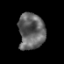
Tissue: prostate
Cell type: T cells
Senescence score: 0.328
Nuclear area (px): 935
Mean DAPI intensity: 99.492